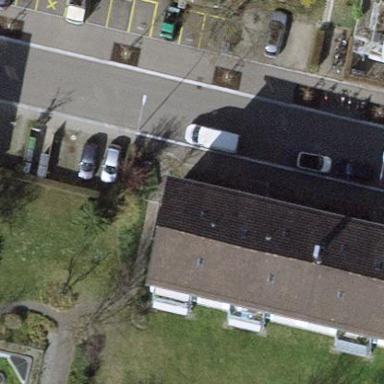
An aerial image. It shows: Image showing building with apartments.